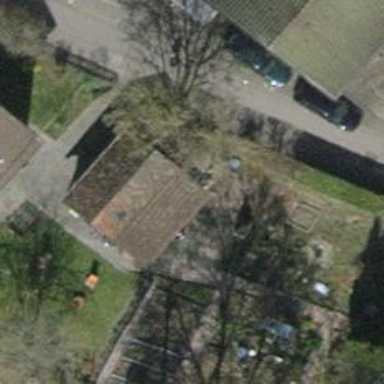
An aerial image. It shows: Shed with tile roof.